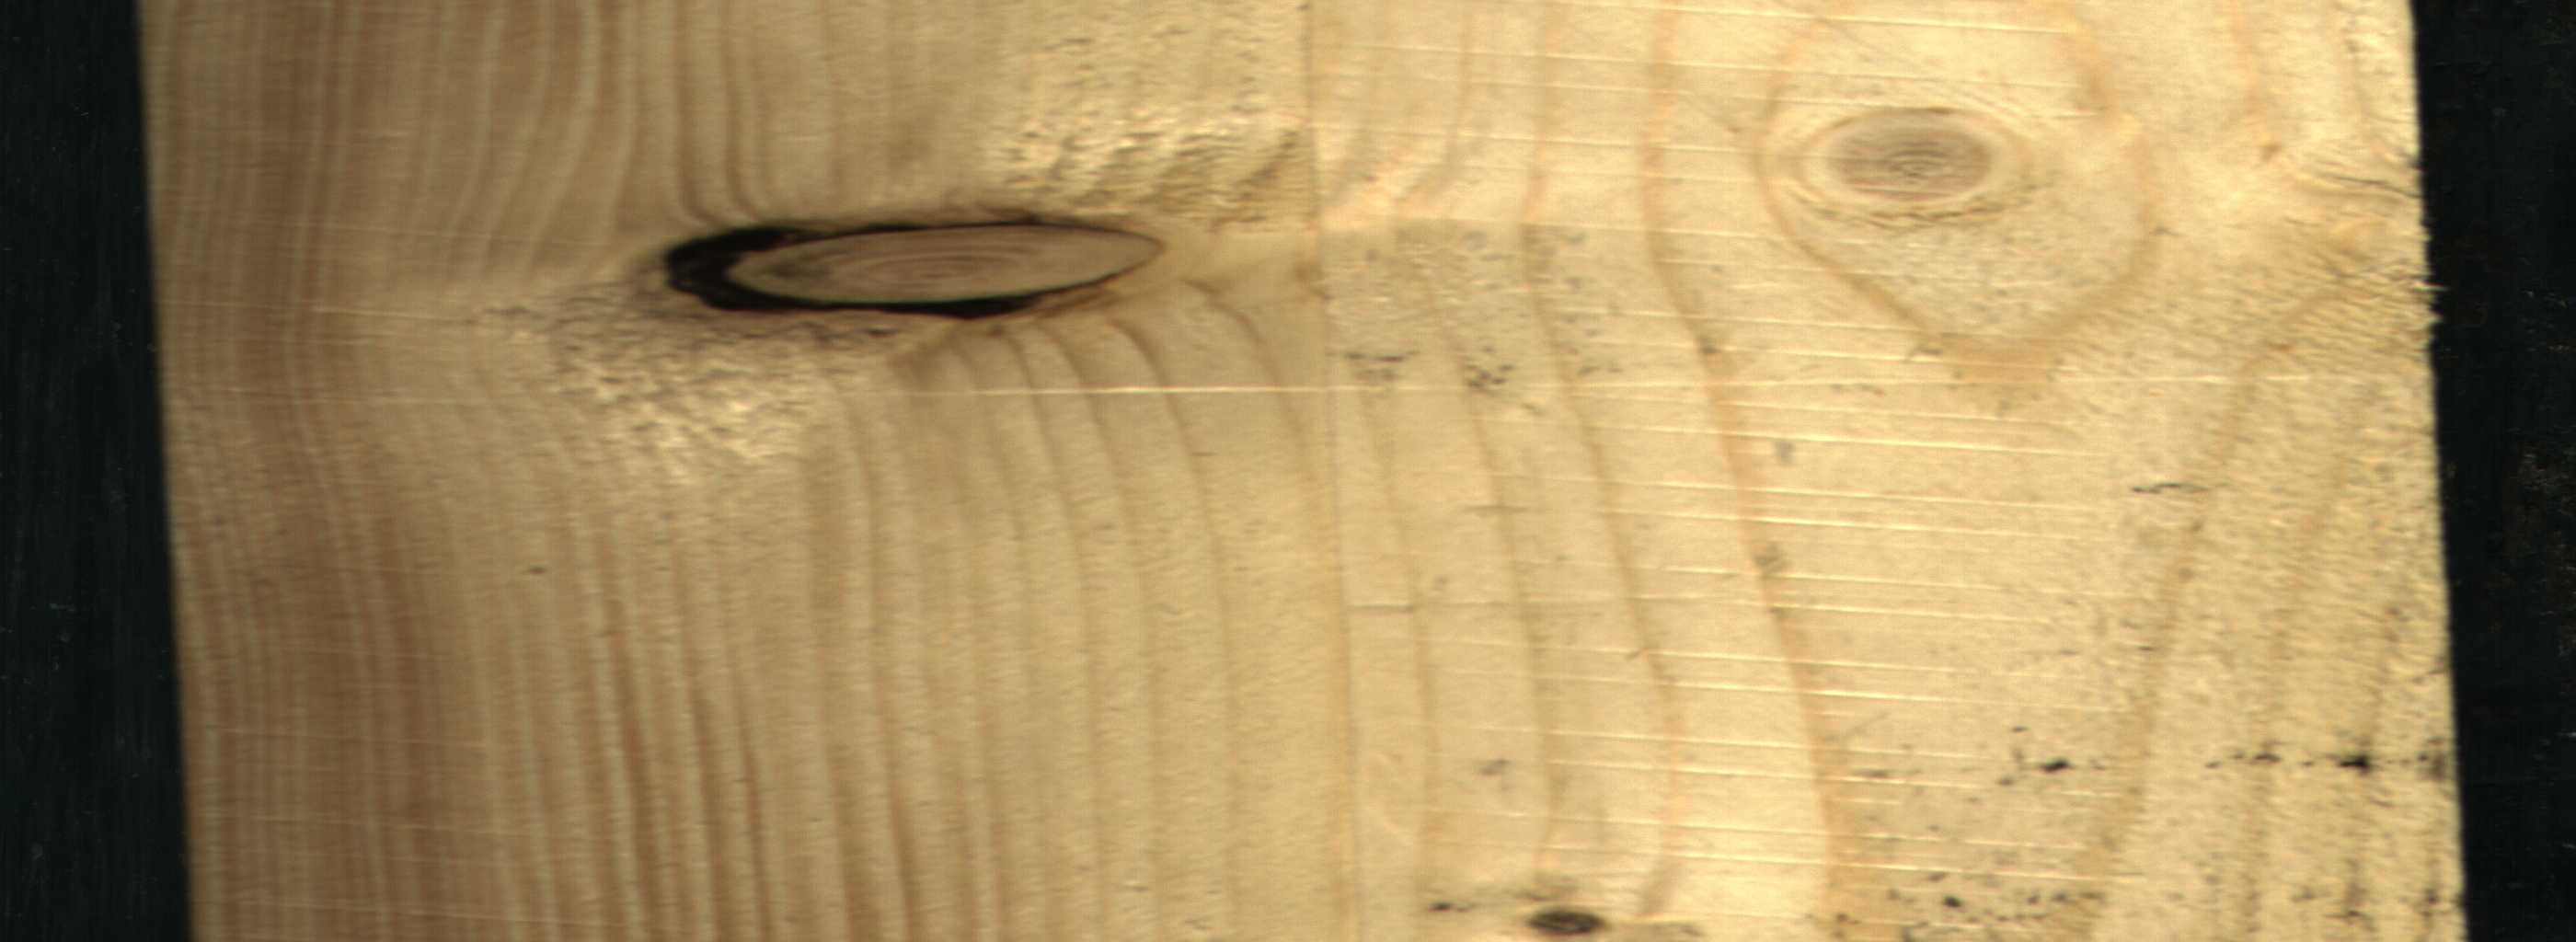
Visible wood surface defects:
Dead_Knot
Dead_Knot
Live_Knot